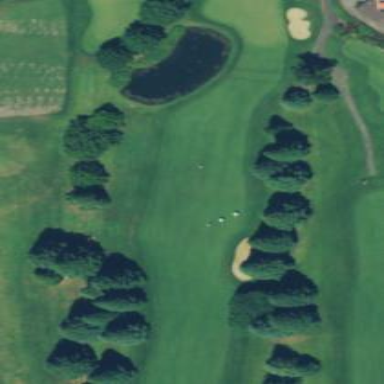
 known as the fairway. The grass is neatly mown."